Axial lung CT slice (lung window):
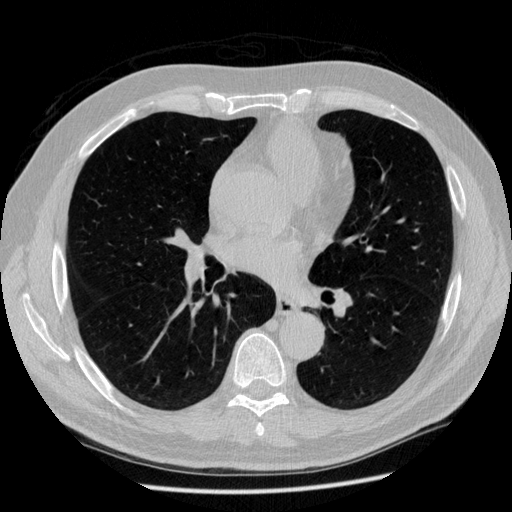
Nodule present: no